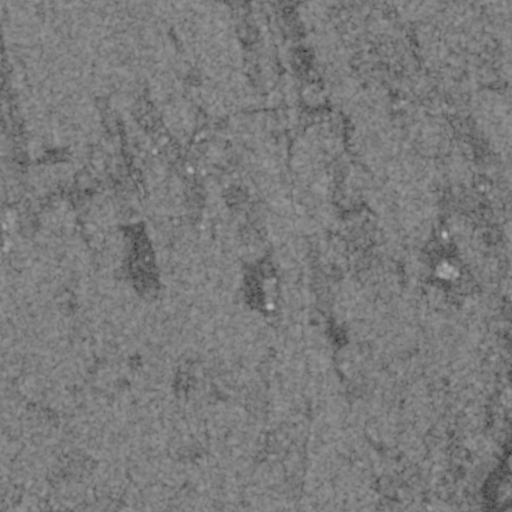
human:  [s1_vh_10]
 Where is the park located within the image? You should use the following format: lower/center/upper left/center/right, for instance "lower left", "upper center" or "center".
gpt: The park is located in the center right of the image.
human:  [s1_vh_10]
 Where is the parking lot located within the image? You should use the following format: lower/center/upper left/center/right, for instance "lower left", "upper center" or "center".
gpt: The parking lot is located in the upper right of the image.
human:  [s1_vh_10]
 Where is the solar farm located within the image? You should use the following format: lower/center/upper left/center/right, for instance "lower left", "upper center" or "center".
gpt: The solar farm is located in the upper center of the image.
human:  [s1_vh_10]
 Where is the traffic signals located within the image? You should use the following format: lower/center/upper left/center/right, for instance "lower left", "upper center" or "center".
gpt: The traffic signals is located in the center left of the image.
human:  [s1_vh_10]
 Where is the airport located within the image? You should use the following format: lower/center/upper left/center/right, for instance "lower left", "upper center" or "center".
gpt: There is no airport in the image.

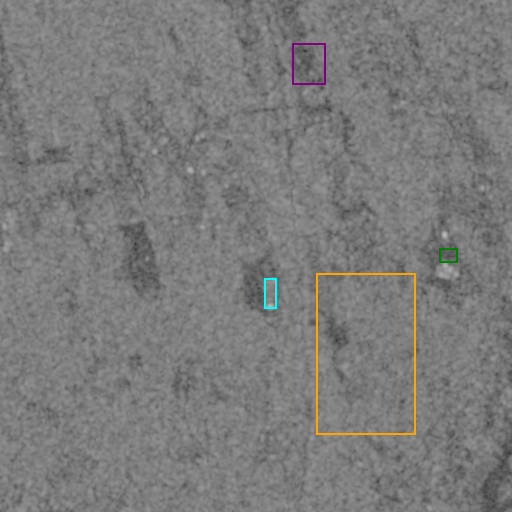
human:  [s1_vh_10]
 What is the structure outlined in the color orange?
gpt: The structure outlined in orange is a crop field.
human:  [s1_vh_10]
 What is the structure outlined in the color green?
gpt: The structure outlined in green is a park.
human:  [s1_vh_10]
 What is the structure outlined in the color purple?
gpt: The structure outlined in purple is a solar farm.
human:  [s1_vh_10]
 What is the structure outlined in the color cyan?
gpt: The structure outlined in cyan is a building.
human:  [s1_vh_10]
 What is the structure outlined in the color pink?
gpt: There is no pink outline.